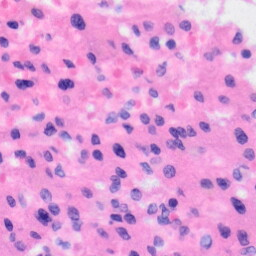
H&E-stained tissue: Liver